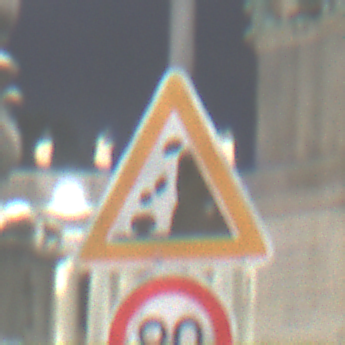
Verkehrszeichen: SteinschlagRechts
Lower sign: Geschwindigkeit80
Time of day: Night
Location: Outdoor (Urban)
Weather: PartlyCloudy
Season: NotSpecified
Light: Artificial